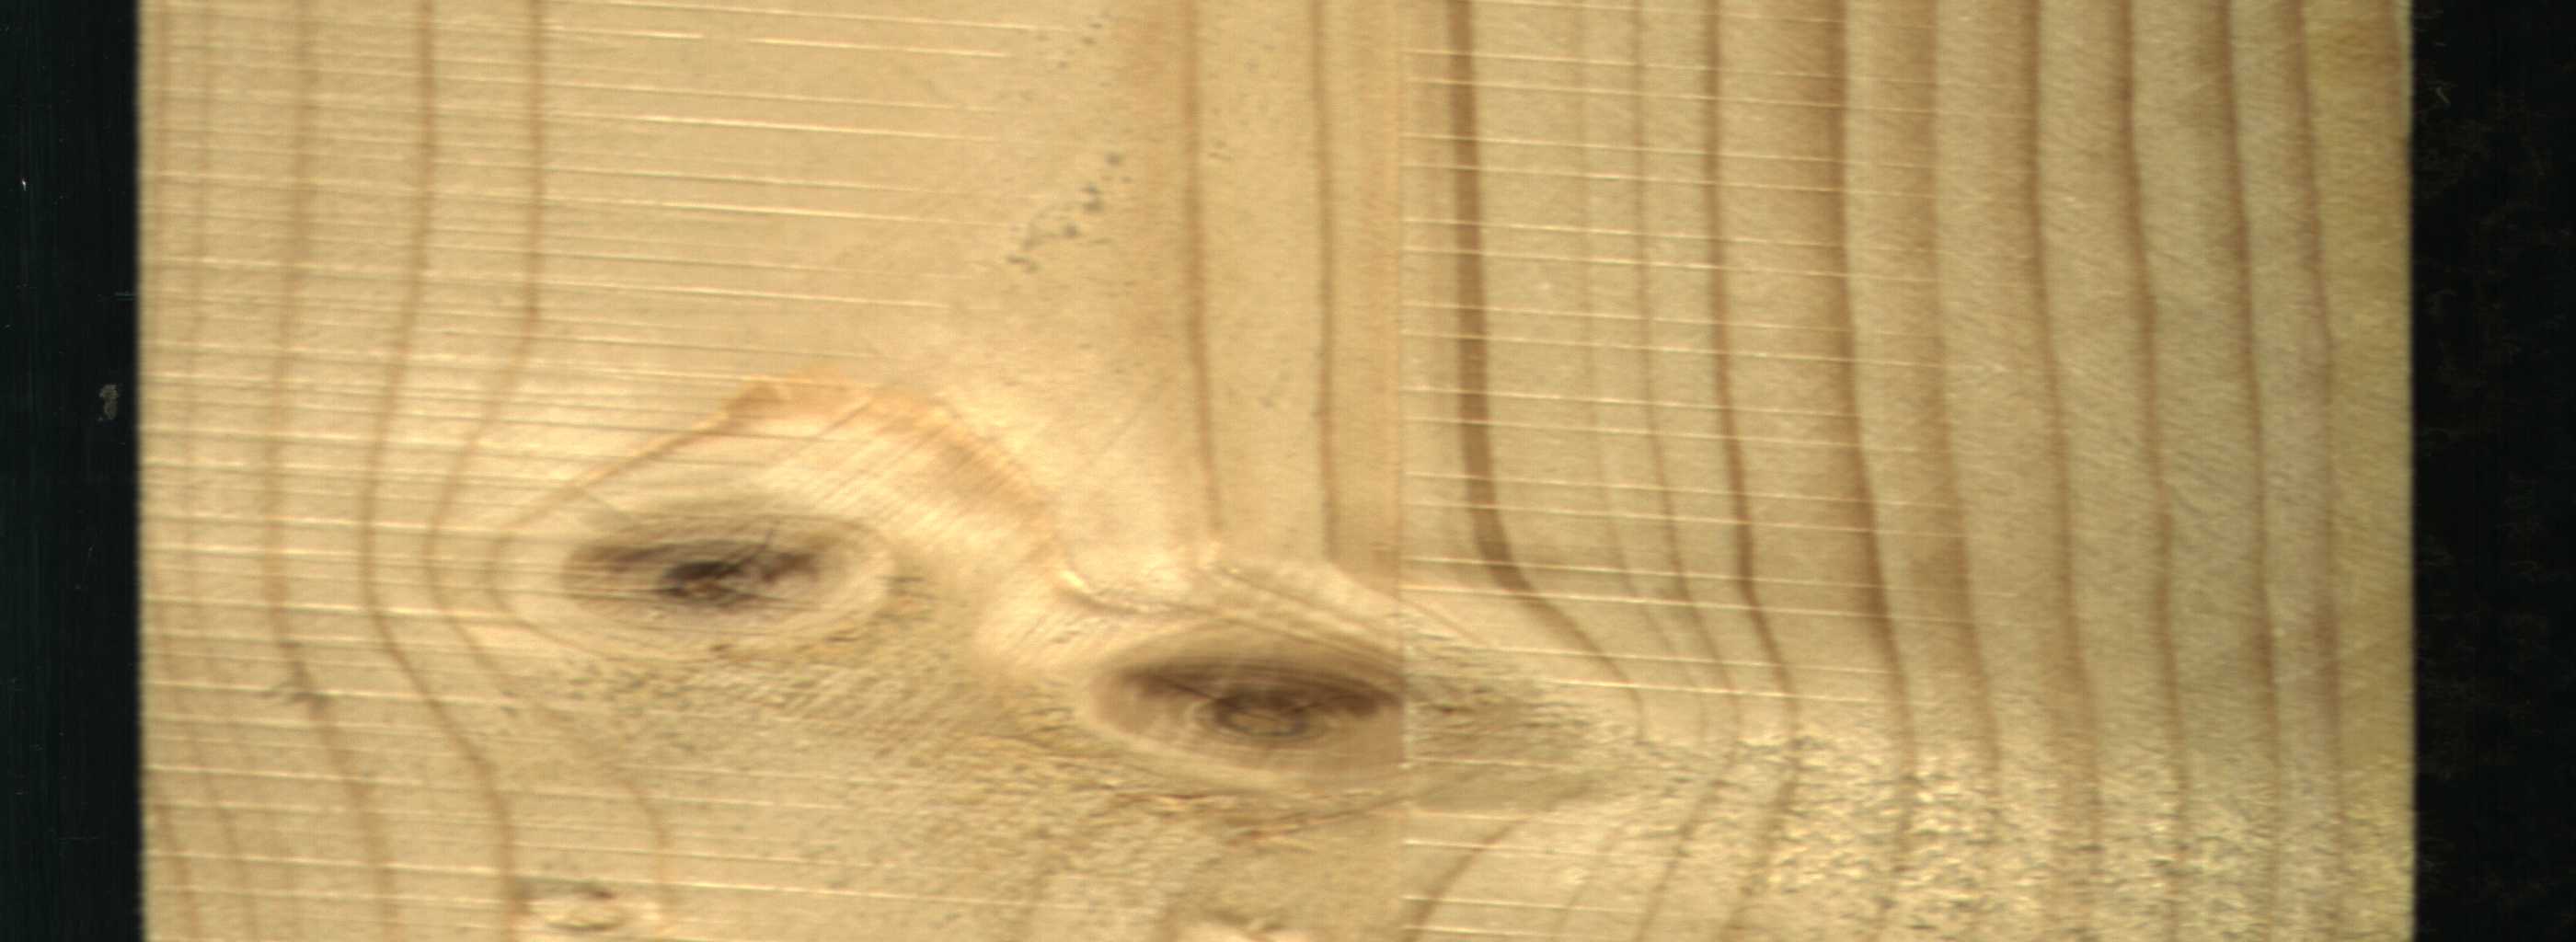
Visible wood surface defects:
Live_Knot
Live_Knot